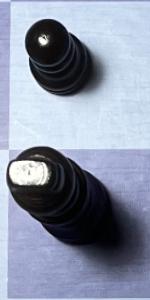
Label: King_Black